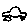
Label: car